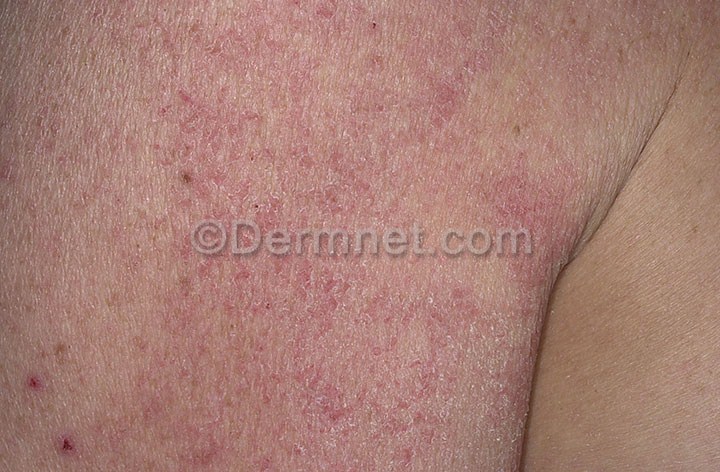
Disease: Eczema Photos